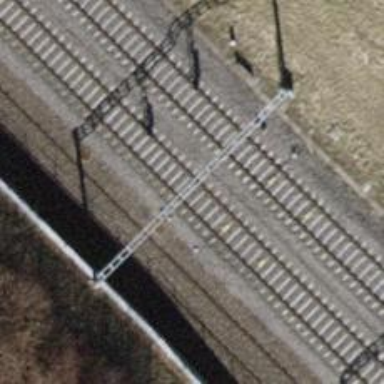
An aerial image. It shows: Railway signal.